Aerial crown-view tile of a tropical tree (Barro Colorado Island, Panama), acquired 20240918:
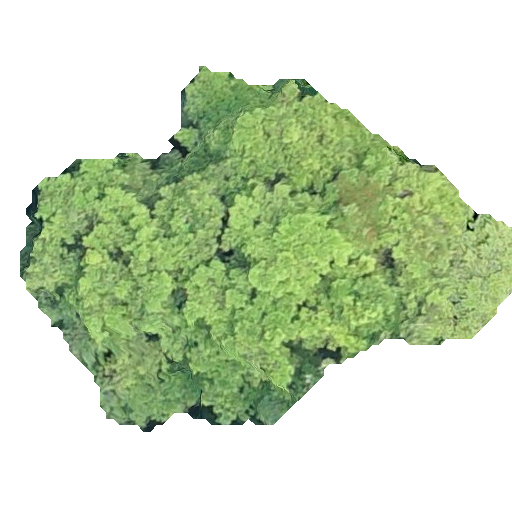
Species: Terminalia amazonia
GBIF accepted scientific name: Terminalia amazonica
Crown area: 179.109 m²